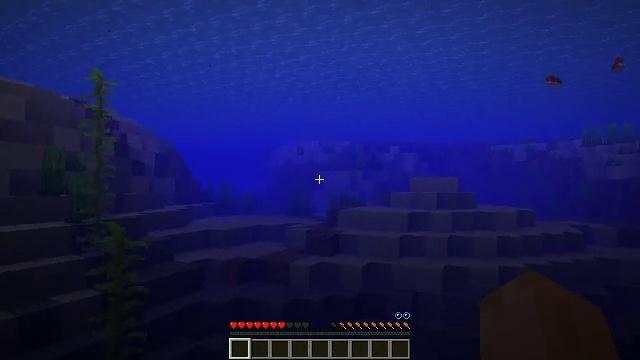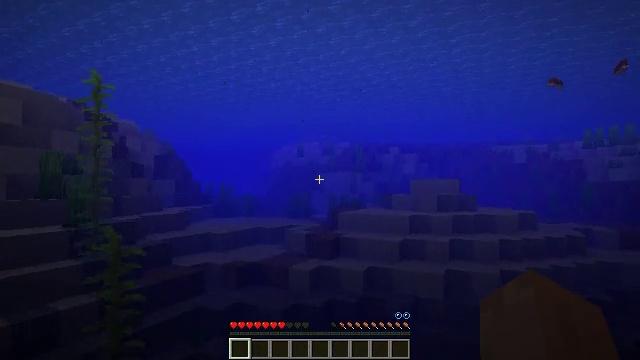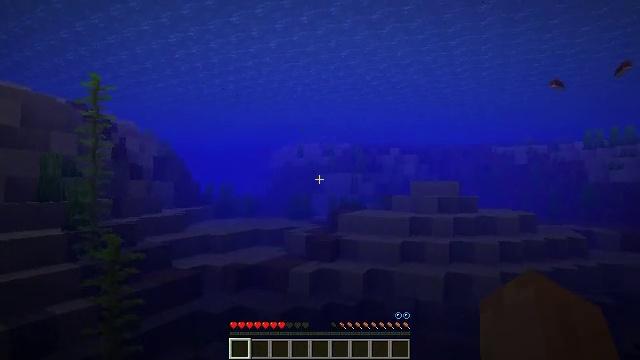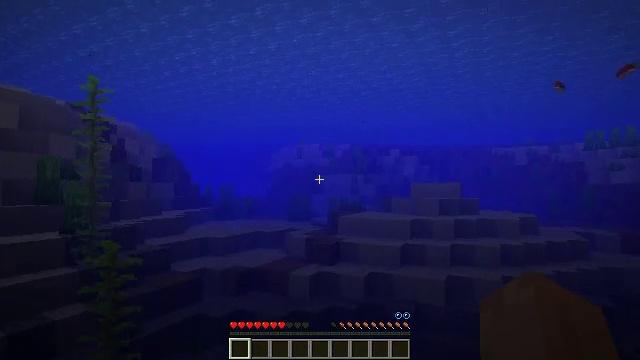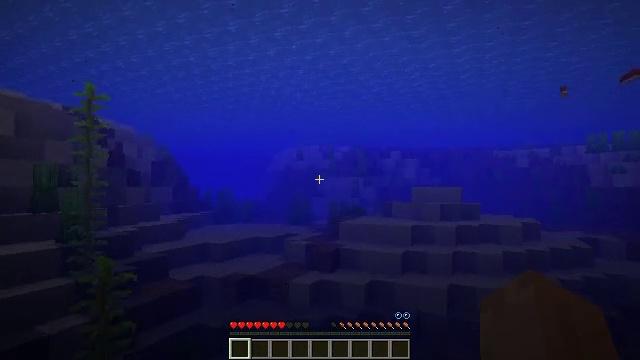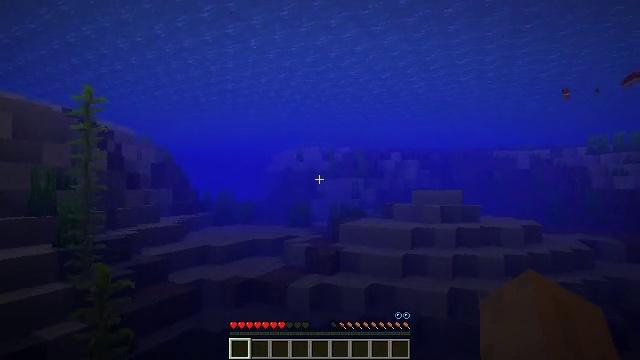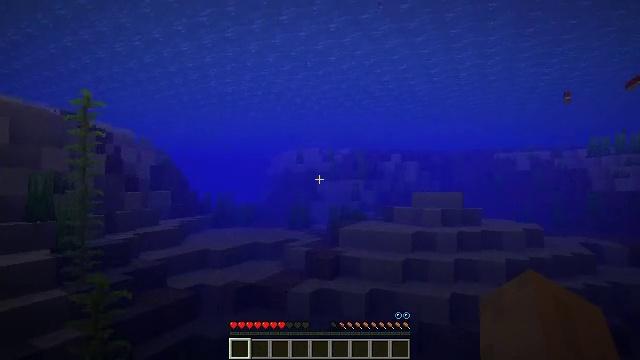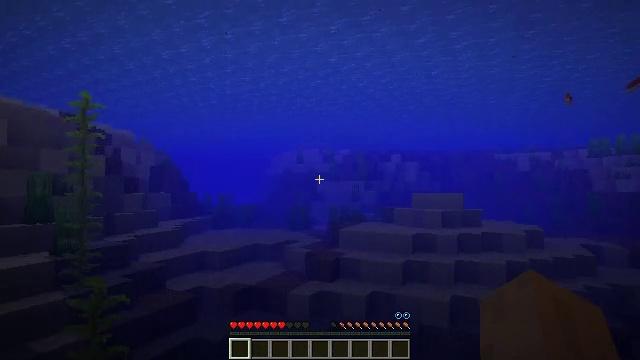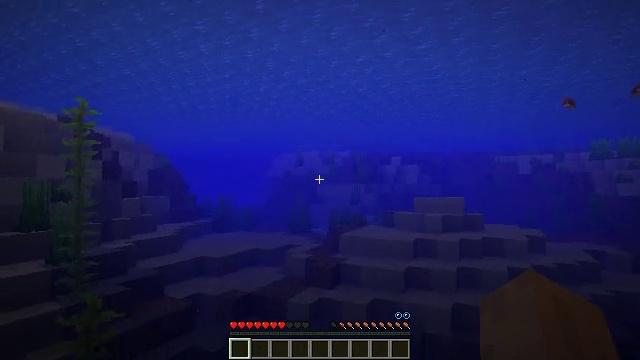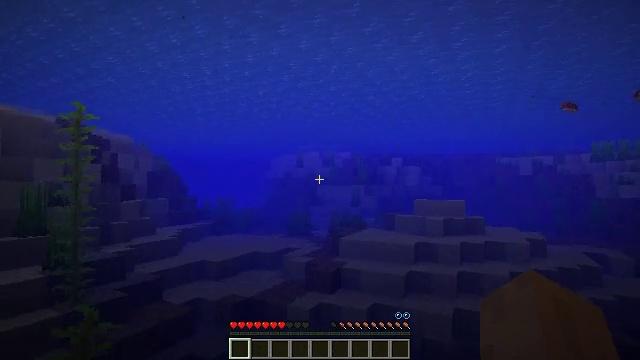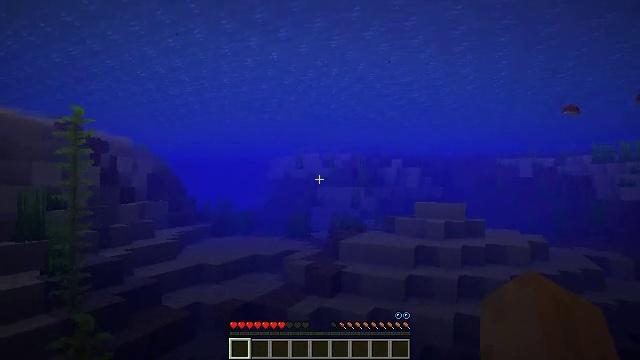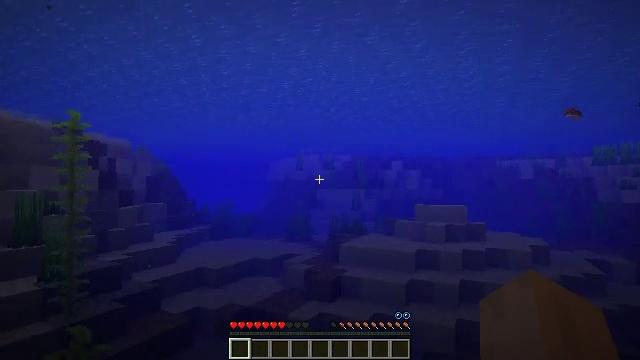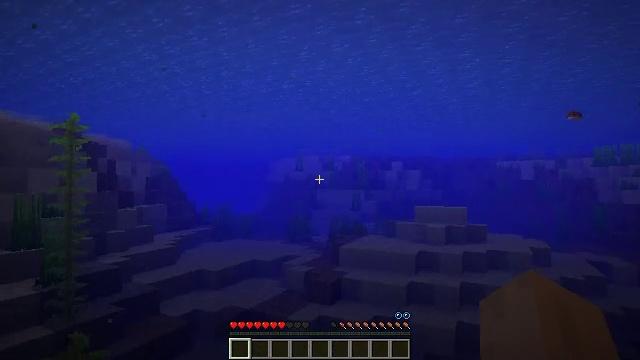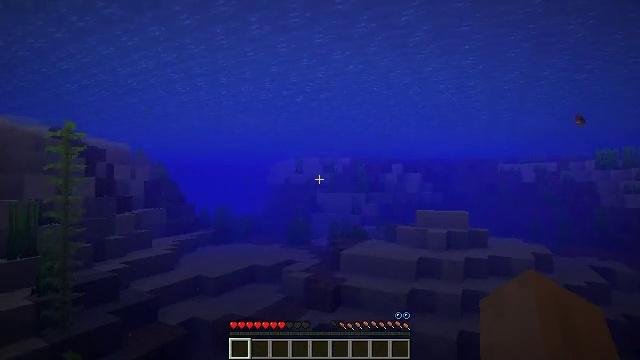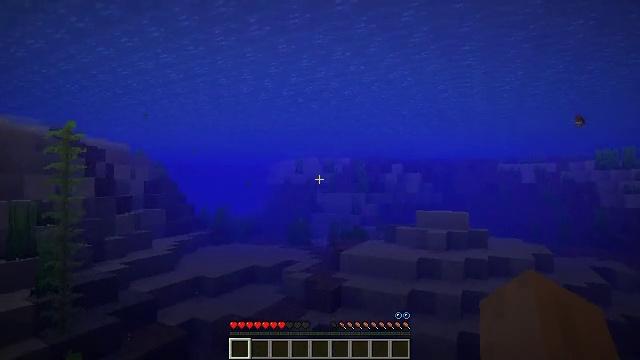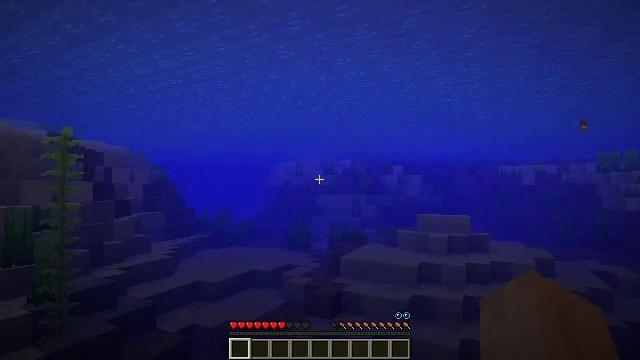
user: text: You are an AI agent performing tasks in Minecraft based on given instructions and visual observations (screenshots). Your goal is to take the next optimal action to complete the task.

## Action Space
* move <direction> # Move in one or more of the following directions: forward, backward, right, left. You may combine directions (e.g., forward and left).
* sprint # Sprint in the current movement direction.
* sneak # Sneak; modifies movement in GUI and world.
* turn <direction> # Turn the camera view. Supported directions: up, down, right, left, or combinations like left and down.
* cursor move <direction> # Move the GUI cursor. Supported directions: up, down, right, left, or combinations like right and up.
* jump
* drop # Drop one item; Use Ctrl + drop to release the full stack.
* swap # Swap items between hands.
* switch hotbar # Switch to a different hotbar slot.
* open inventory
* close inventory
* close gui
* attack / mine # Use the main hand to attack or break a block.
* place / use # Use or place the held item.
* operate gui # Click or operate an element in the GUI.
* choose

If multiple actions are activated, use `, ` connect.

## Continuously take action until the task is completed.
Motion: motion action
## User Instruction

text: Gather some birch planks.
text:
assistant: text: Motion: move forward, attack / mine, jump
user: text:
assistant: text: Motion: move forward, attack / mine, jump
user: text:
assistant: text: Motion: move forward, attack / mine, jump
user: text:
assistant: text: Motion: move forward, attack / mine, jump
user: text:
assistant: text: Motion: move forward, attack / mine, jump
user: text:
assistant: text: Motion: move forward, attack / mine, jump
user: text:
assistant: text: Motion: move forward, attack / mine, jump
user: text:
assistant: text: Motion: move forward, attack / mine, jump
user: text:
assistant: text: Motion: move forward, attack / mine, jump
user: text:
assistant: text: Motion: move forward, attack / mine, jump
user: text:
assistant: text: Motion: move forward, attack / mine, jump
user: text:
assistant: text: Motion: move forward, attack / mine, jump
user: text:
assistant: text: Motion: move forward, attack / mine, jump
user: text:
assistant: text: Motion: move forward, attack / mine, jump
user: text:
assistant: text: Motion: move forward, attack / mine, jump
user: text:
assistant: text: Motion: move forward, attack / mine, jump
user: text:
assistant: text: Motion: move forward, attack / mine, jump
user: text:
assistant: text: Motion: move forward, attack / mine, jump
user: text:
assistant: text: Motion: move forward, attack / mine, jump
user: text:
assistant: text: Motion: move forward, attack / mine, jump
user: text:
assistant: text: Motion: move forward, attack / mine, jump
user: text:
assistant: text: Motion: move forward, attack / mine, jump
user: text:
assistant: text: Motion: move forward, attack / mine, jump
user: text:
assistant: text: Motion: move forward, attack / mine, jump
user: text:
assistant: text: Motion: move forward, attack / mine, jump
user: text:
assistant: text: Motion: move forward, attack / mine, jump
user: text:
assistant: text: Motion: move forward, attack / mine, jump
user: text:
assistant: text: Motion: move forward, attack / mine, jump
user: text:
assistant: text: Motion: move forward, attack / mine, jump
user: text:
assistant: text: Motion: move forward, attack / mine, jump